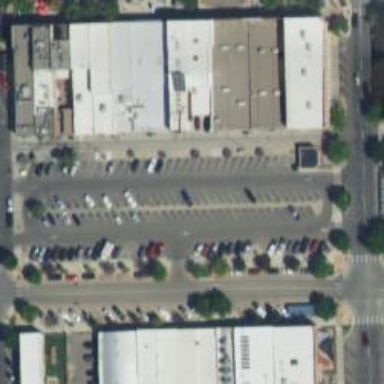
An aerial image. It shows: Parking space.